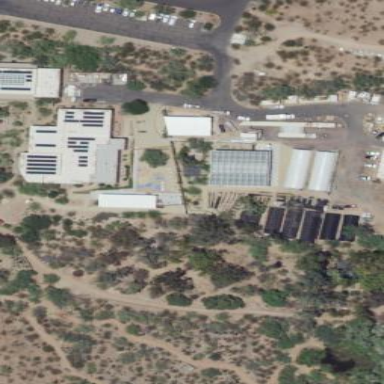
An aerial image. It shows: Greenhouse used for horticulture.